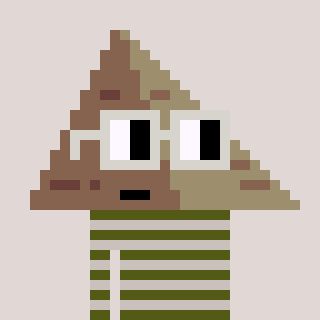
a pixel art character with square light gray glasses, a pyramid-shaped head and a foggrey-colored body on a warm background